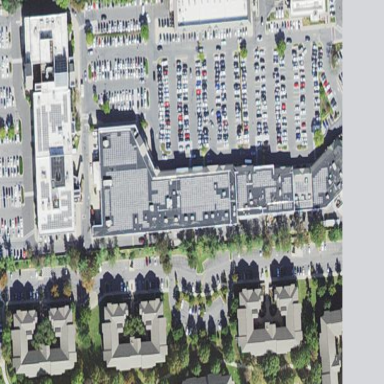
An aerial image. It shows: Retail building.